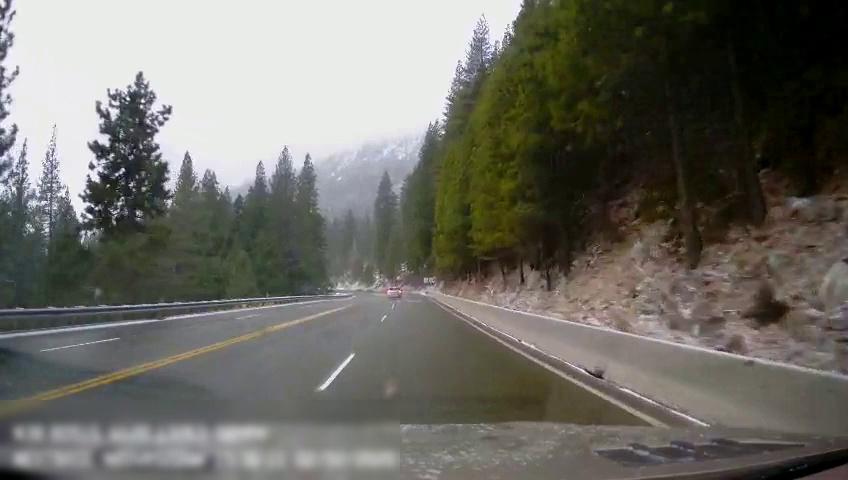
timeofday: Day
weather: Snowy
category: Drivable Space
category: Vehicles | SUV
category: Lanes | Current Lane
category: Lanes | Opposite Lane
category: Lanes | Opposite Lane
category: Lanes | Current Lane
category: Lanes | Current Lane